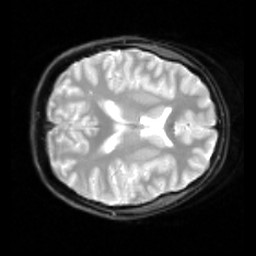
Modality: inplaneT2
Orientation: axial
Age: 20
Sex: female